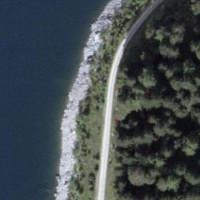
EUNIS habitat code: 43
Species observed at this site:
Eulithis populata
Boloria titania